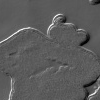
Atmospheric dust classification: not_dusty